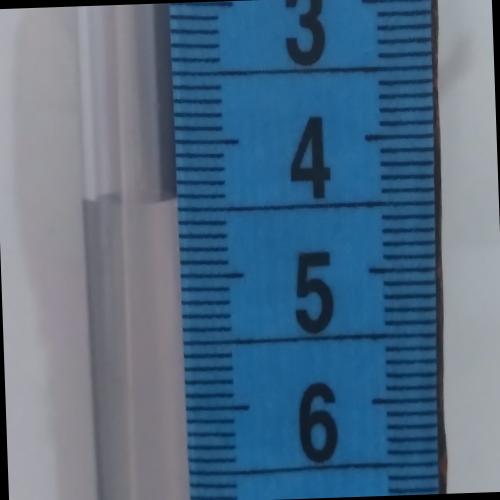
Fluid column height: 4.4 cm